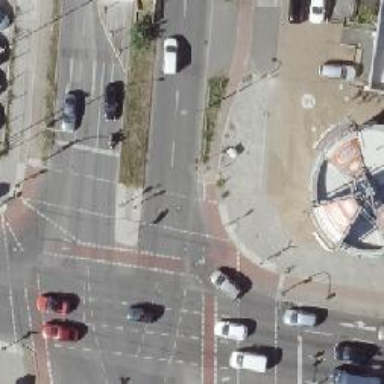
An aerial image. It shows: Asphalt footway with marked crossing equipped with traffic signals.